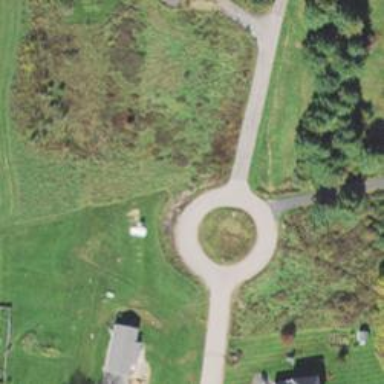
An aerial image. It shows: Asphalt road leading to circle turning point.